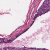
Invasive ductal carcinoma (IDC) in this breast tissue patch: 0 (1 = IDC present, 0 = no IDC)